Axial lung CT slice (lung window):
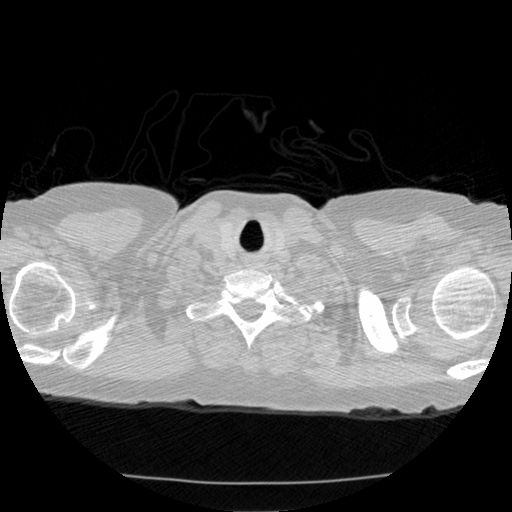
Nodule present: no